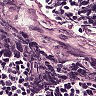
Metastatic tissue present: no